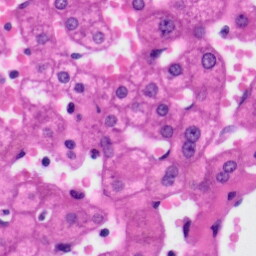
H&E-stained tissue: Liver